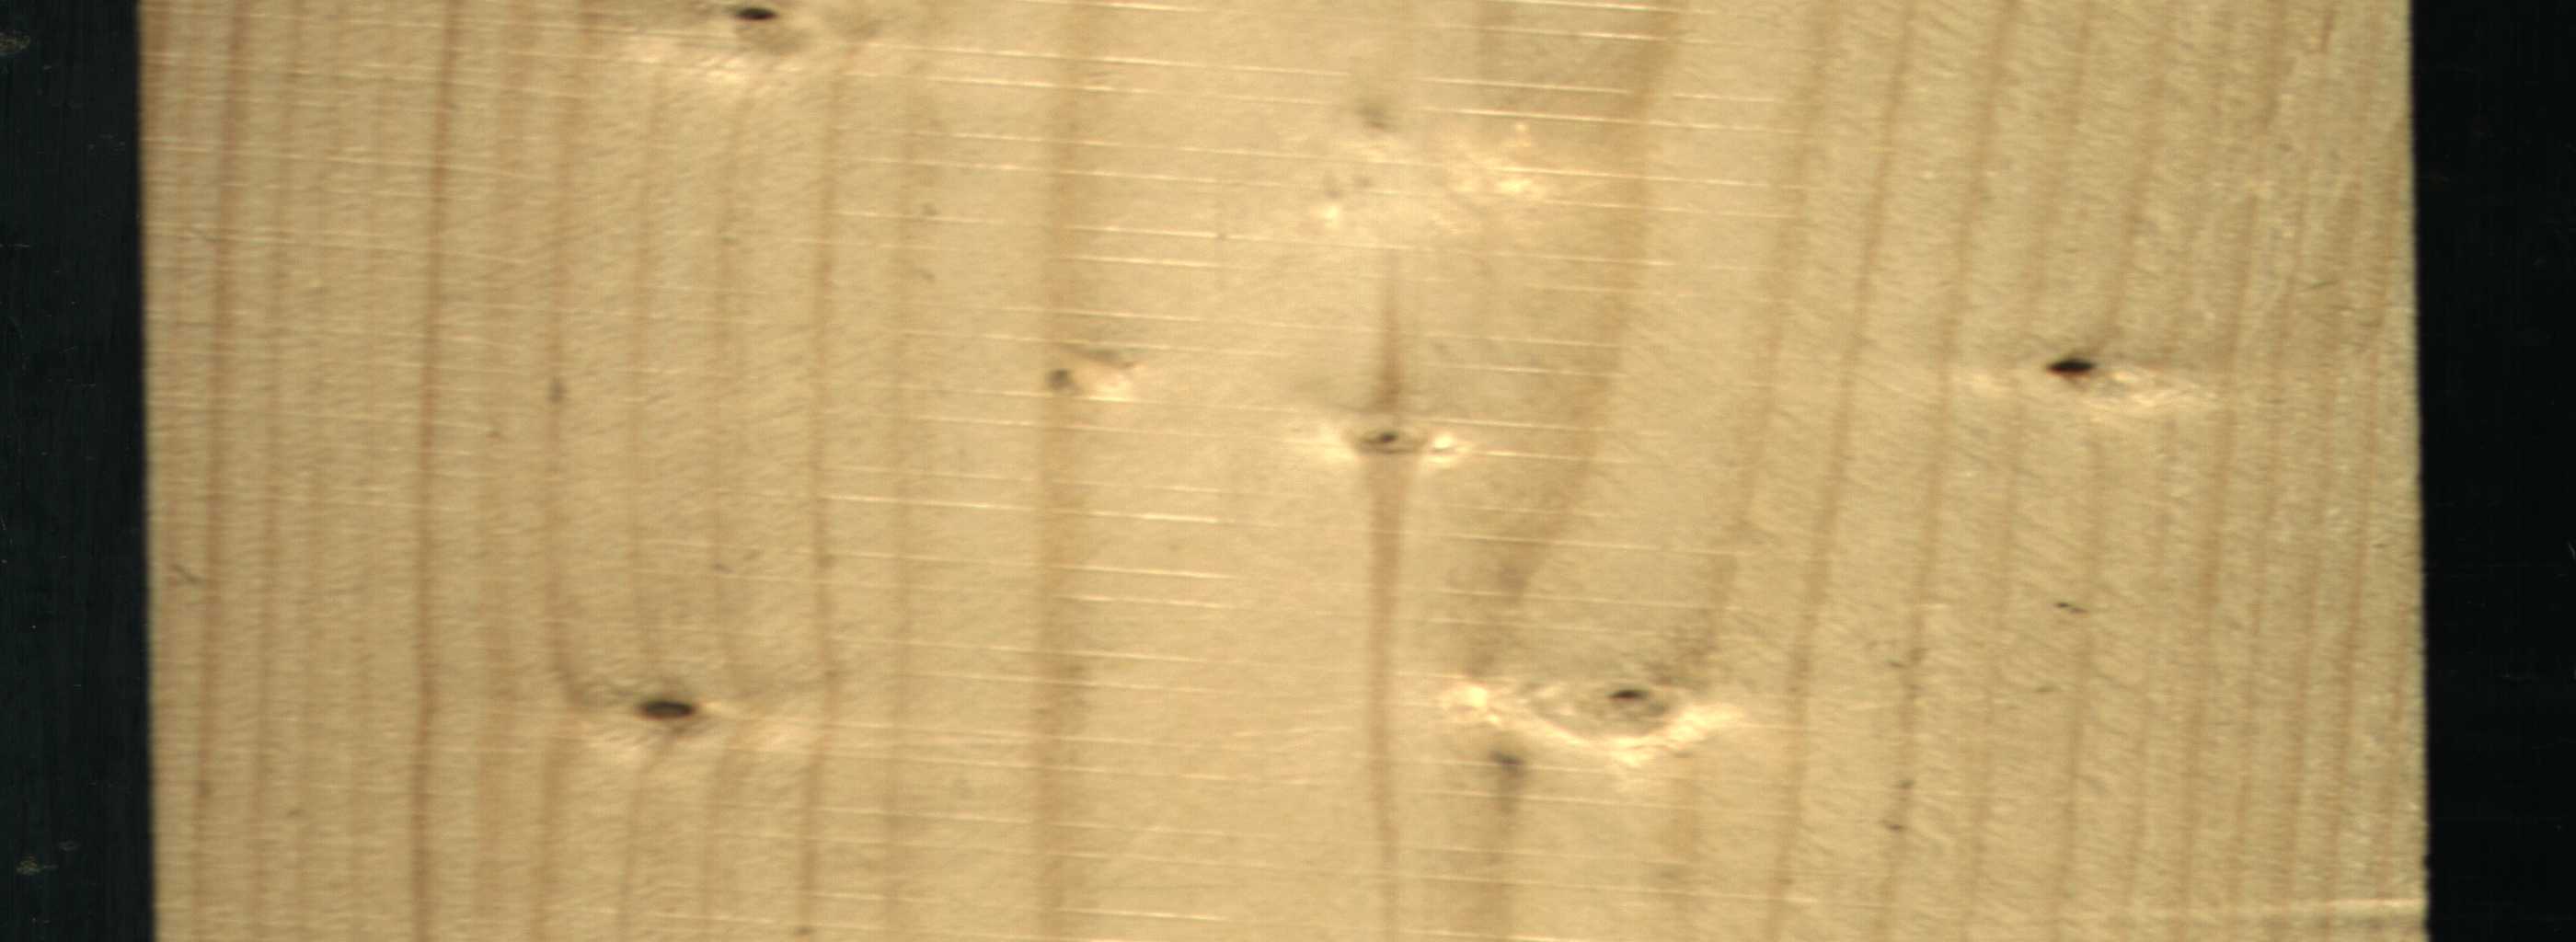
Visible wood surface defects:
Dead_Knot
Dead_Knot
Live_Knot
Live_Knot
Live_Knot